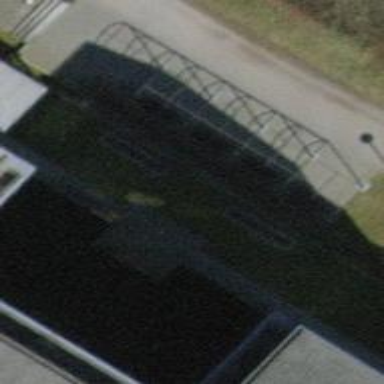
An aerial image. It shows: Black bench.